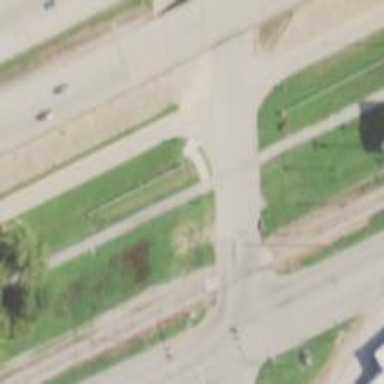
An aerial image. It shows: Stop road.